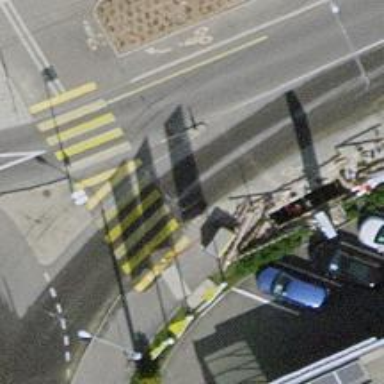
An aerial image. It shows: Tertiary road with trolley wires for electric trolleys.